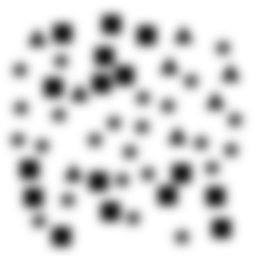
Squares: 16
Triangles: 8
Stars: 24
Total shapes: 48